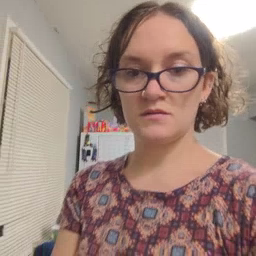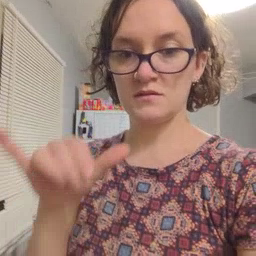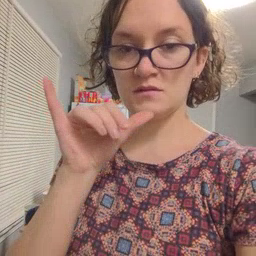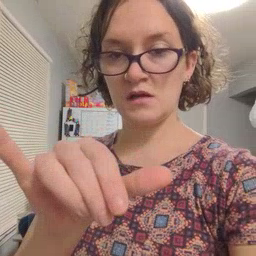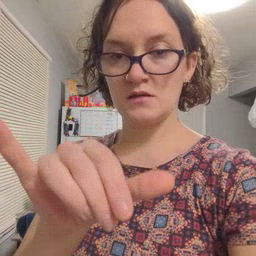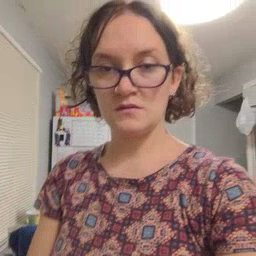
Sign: stay